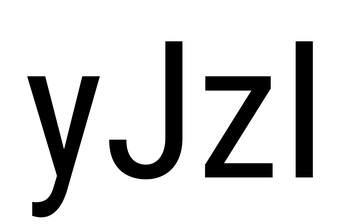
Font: Roboto_Condensed_Regular